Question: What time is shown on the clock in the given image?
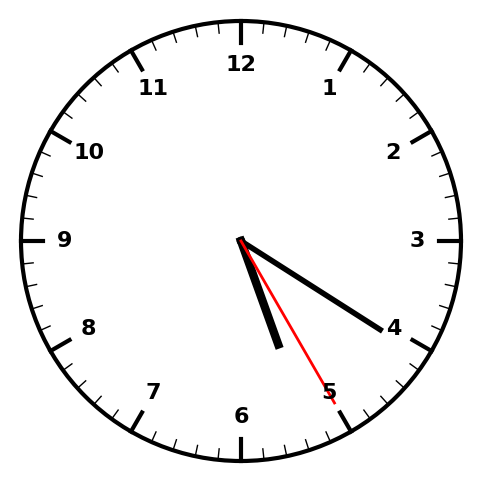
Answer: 05:20:25